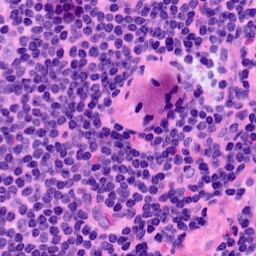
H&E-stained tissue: LymphNode